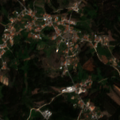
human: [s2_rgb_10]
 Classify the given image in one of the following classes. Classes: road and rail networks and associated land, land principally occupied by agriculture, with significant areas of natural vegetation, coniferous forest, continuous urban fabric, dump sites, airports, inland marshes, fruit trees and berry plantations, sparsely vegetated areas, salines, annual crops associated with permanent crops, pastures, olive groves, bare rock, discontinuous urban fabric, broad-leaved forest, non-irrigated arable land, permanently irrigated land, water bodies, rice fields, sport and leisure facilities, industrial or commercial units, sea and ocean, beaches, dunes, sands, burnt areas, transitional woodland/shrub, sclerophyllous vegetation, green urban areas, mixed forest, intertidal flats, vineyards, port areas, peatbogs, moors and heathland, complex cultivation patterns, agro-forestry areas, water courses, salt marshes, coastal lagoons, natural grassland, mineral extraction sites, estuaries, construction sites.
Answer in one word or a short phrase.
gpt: discontinuous urban fabric, broad-leaved forest, mixed forest, transitional woodland/shrub